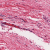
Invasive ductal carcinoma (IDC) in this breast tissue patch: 0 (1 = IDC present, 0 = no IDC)